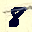
Label: 8